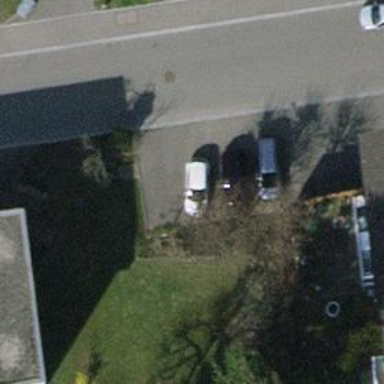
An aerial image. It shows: Street-side parking area.